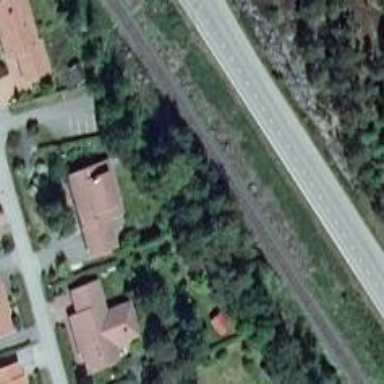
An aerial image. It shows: Railway track with continuous electrified contact lines.